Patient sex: M
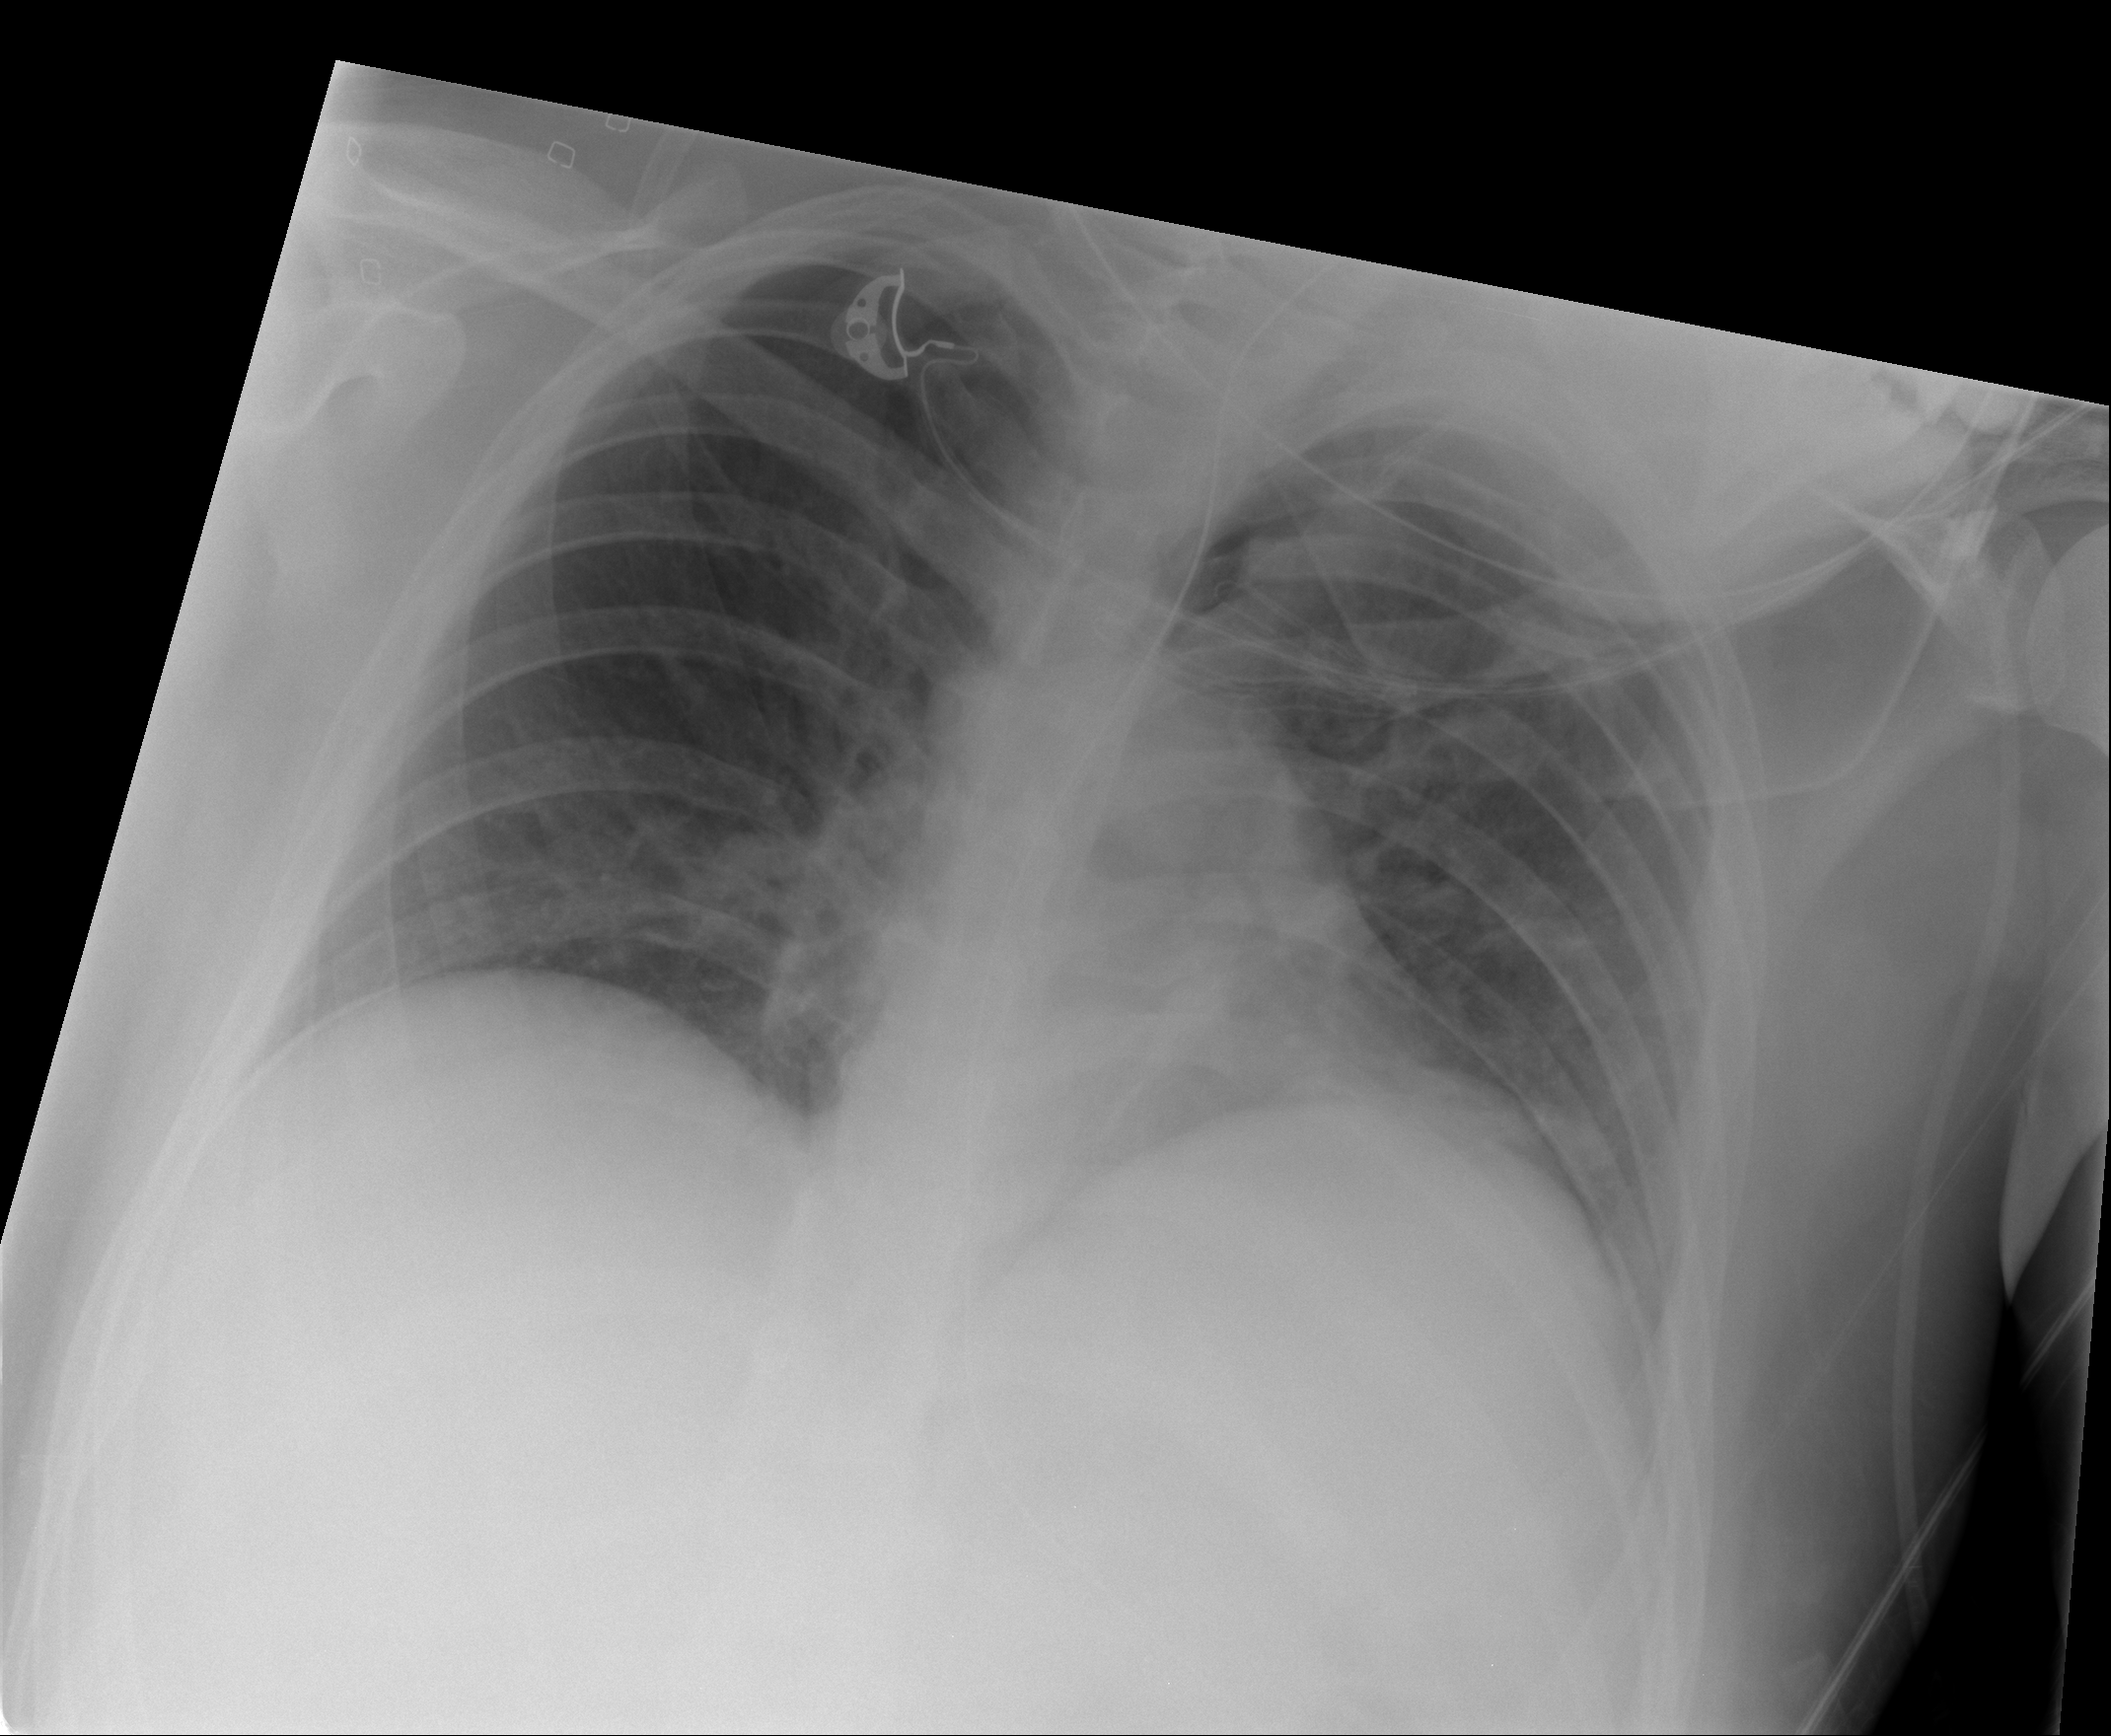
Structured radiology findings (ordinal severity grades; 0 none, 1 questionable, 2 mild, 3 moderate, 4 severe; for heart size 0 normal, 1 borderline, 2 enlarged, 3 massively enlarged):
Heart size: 2
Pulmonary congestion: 2
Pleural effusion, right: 0
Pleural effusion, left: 1
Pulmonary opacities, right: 1
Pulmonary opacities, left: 2
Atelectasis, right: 2
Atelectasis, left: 2